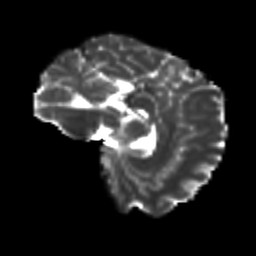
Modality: T2w
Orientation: sagittal
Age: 23
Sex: male
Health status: healthy
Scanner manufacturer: siemens
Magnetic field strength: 3 T
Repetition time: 8.6 s
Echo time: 0.095 s